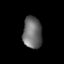
Tissue: lung
Cell type: Epithelial cells
Senescence score: 0.1603
Nuclear area (px): 588
Mean DAPI intensity: 107.803